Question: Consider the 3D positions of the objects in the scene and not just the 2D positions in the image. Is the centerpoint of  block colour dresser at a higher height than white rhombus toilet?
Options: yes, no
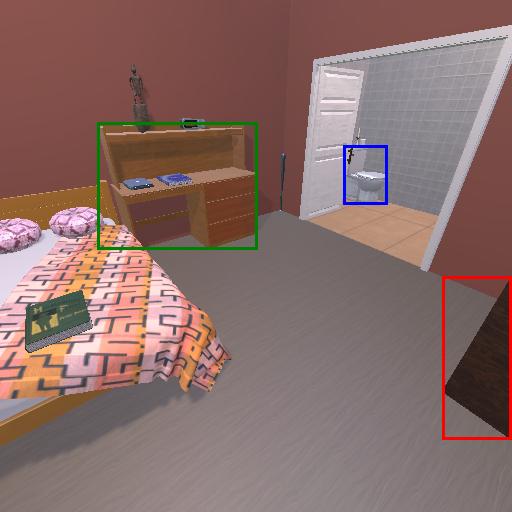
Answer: yes